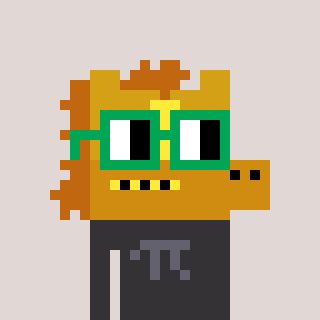
a pixel art character with square green glasses, a yellow horse-shaped head and a grayscale-colored body on a warm background